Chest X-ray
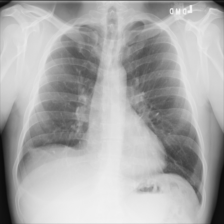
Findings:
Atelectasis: negative
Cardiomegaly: negative
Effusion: negative
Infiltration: negative
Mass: negative
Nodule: negative
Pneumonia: negative
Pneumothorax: negative
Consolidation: negative
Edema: negative
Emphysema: negative
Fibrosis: negative
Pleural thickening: negative
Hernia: negative